Interaction volume radius: 5 \u00c5
Interaction volume height: 20 \u00c5
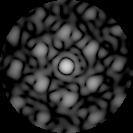
Disorder parameter: 0.4381